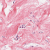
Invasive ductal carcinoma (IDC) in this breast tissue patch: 0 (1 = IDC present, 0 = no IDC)